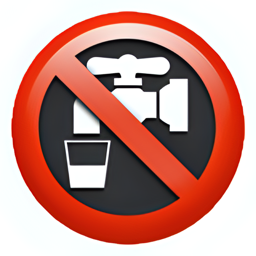
Name: non potable water symbol
Emoji: 🚱
Group: Symbols
Sub-group: warning